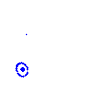
Particle: proton